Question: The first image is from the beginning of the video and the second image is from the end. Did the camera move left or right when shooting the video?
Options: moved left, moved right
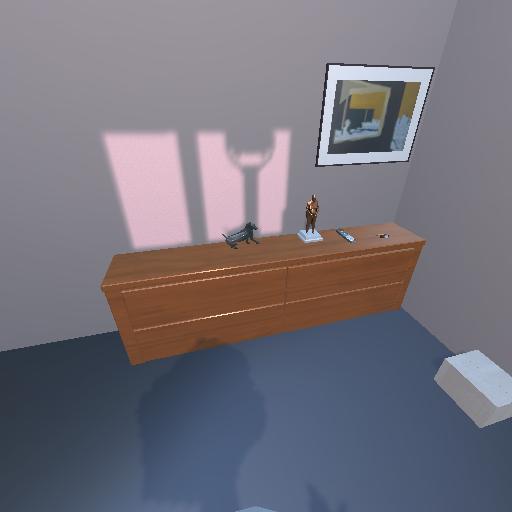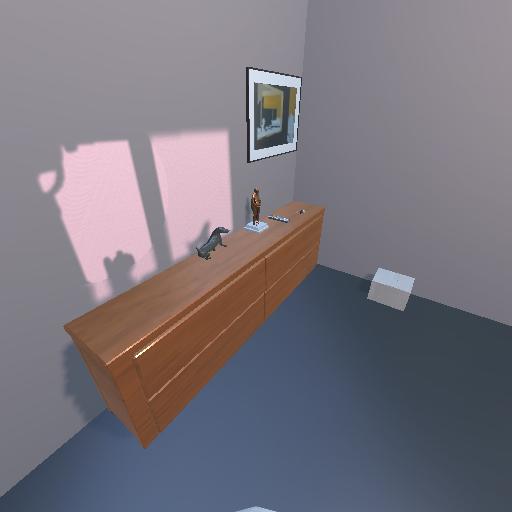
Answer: moved left